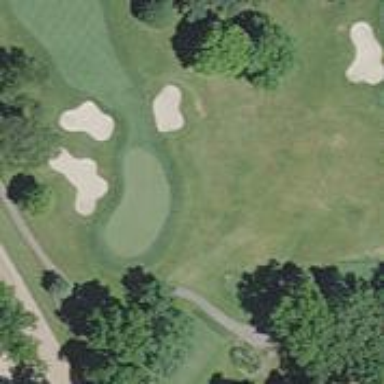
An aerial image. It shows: View of golf hole.